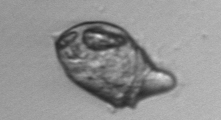
Label: Gyrodinium